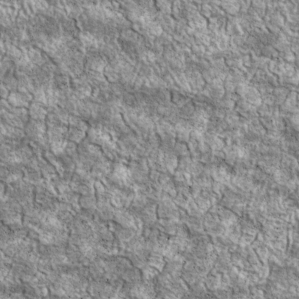
Label: non_frost